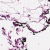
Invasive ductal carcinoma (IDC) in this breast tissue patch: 0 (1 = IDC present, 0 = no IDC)